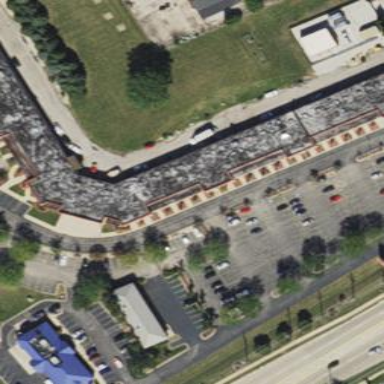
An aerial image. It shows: Retail building.